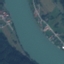
Label: River